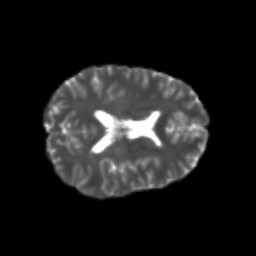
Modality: T2w
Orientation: axial
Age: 22
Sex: female
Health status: healthy
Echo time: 0.074 s